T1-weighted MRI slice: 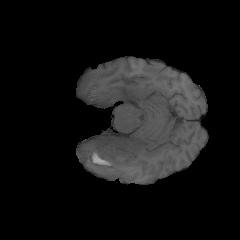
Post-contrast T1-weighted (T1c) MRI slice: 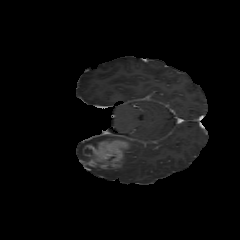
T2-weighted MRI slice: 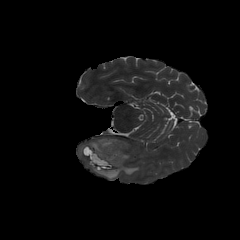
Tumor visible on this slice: yes